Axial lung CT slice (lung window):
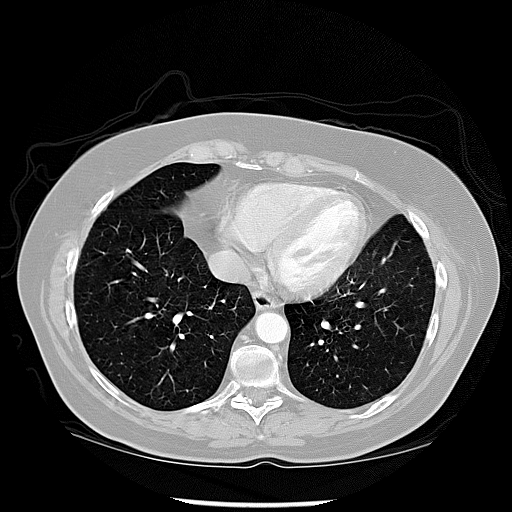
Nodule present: no